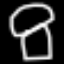
Label: mushroom